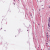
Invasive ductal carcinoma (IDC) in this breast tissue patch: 0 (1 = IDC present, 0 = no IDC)